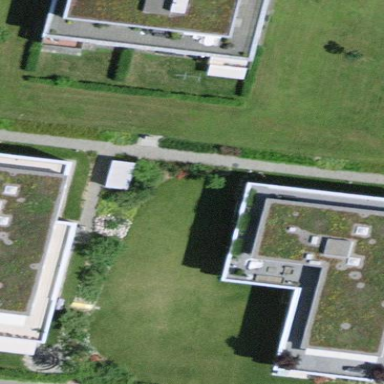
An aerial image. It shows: Flat-roofed apartment building.